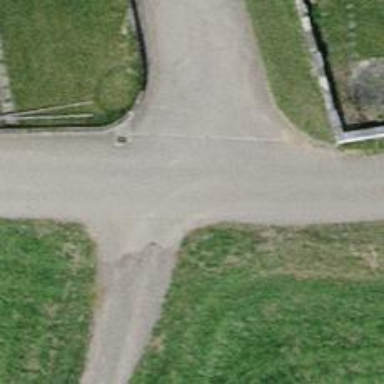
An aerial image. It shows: Unclassified road with asphalt surface.